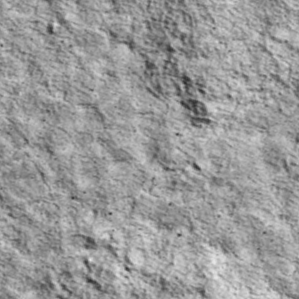
Label: non_frost